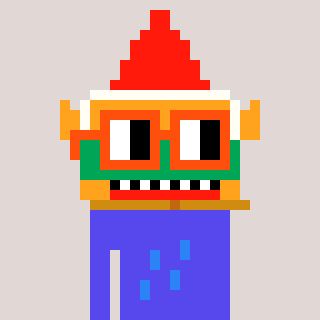
a pixel art character with square orange glasses, a gnome-shaped head and a computerblue-colored body on a warm background